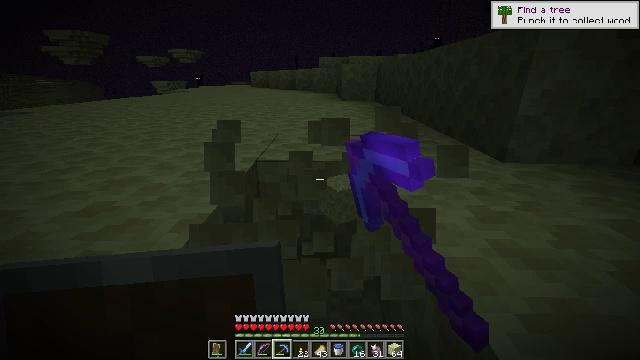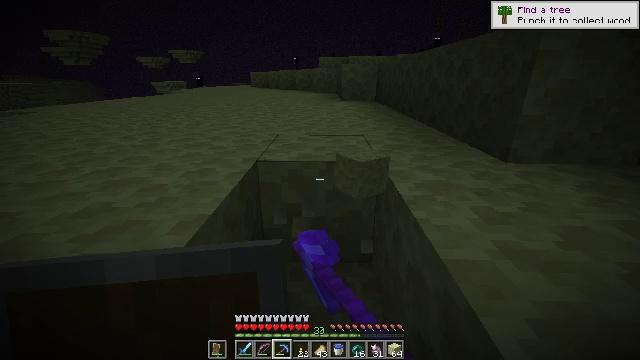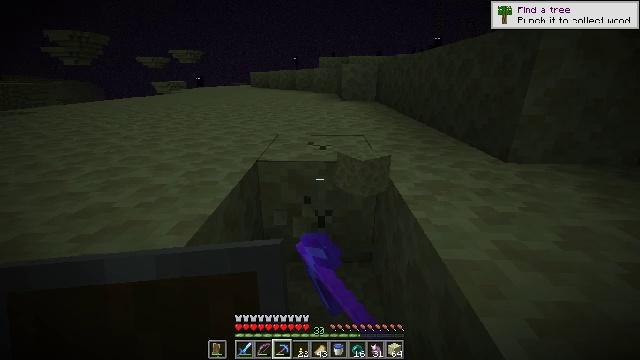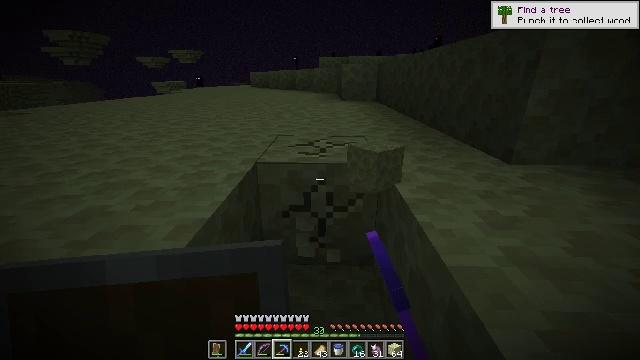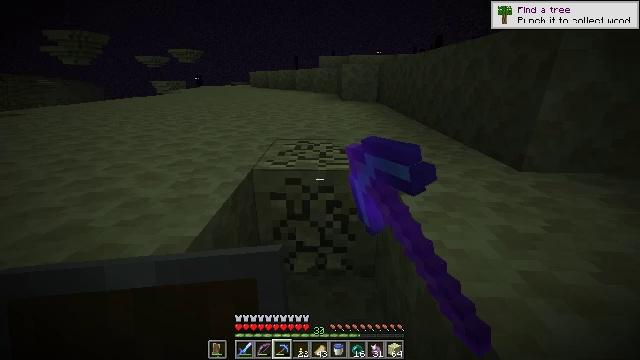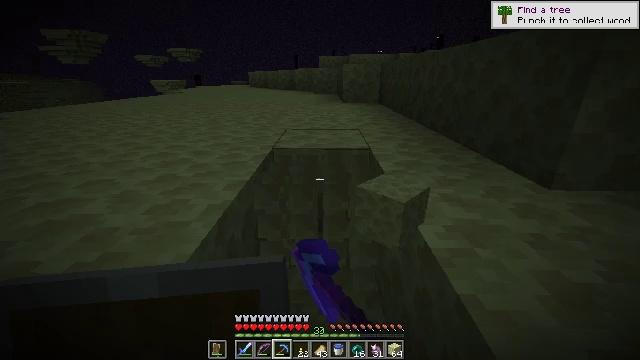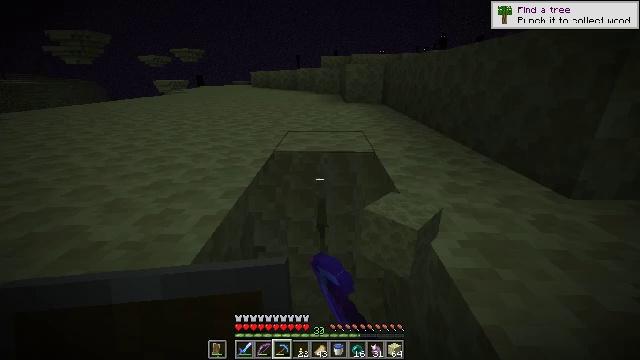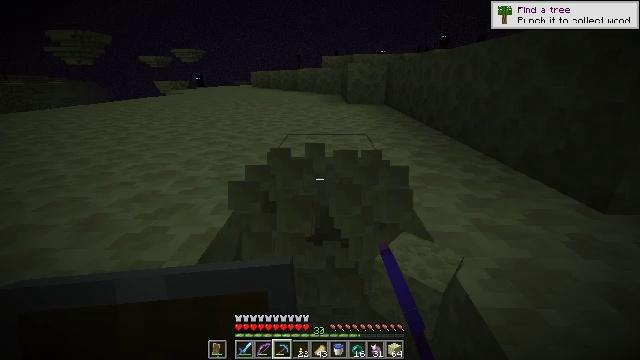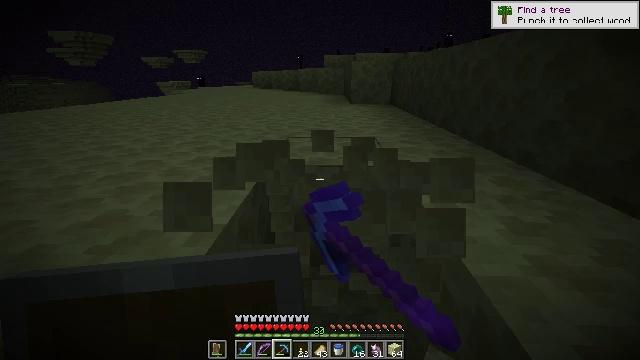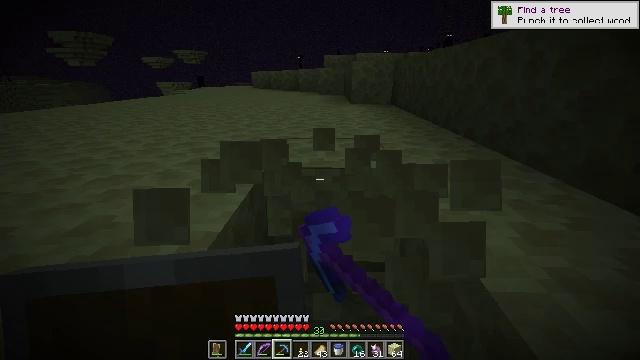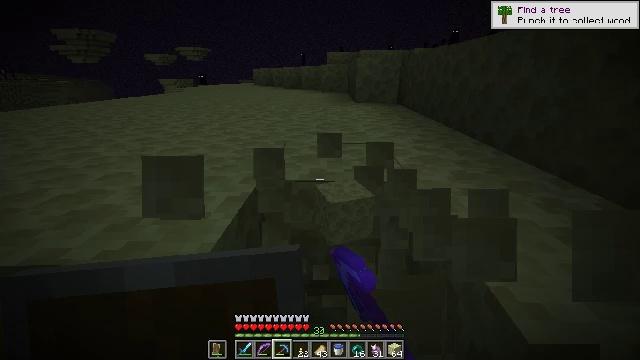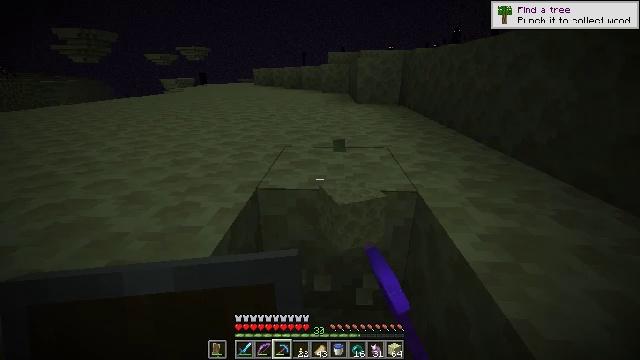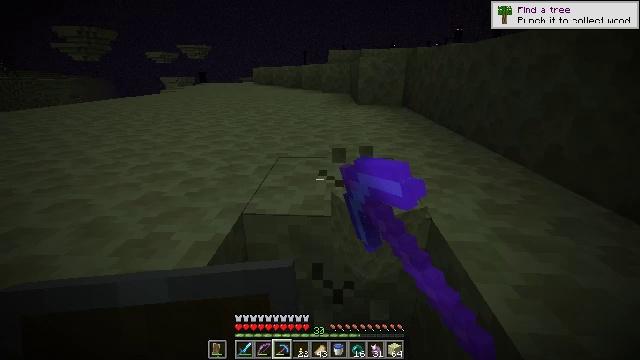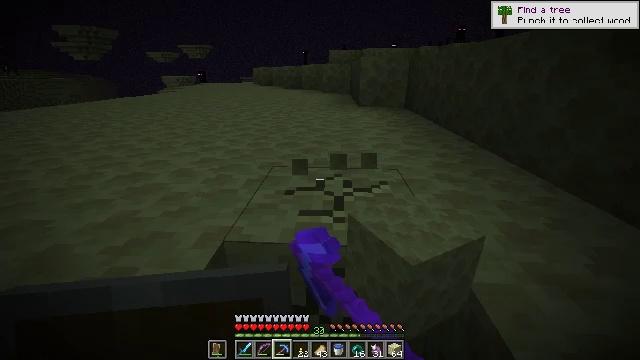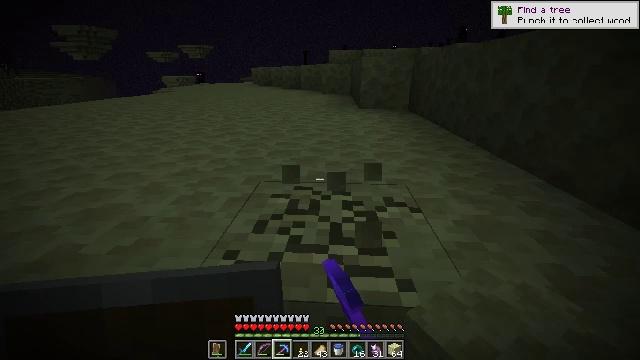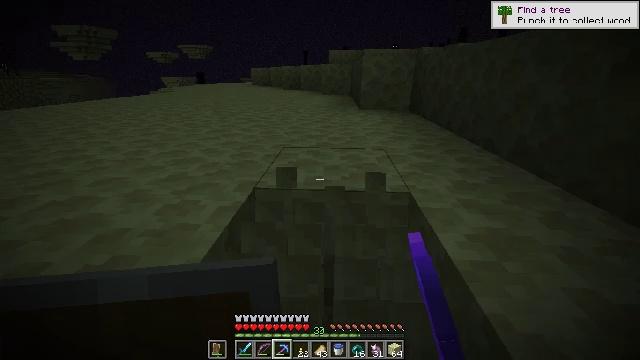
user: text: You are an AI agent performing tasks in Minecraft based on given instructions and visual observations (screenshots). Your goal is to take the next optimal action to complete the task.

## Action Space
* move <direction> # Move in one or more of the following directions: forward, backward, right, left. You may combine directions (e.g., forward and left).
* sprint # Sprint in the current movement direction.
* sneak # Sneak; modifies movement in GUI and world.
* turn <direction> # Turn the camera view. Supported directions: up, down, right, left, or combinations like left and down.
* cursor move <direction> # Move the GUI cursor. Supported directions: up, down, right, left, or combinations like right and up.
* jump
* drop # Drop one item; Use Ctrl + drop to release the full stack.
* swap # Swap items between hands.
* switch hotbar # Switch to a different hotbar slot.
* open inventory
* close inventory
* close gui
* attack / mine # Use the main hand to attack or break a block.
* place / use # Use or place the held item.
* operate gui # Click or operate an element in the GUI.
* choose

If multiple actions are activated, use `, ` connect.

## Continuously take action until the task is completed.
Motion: motion action
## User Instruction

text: Gather end stone from the End.
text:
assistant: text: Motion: attack / mine
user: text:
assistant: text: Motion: attack / mine
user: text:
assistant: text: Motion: move forward, attack / mine
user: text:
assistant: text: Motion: move forward, attack / mine
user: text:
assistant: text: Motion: move forward, attack / mine
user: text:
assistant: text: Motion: move forward, attack / mine
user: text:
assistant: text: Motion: move forward, attack / mine
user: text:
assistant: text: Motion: move forward, attack / mine
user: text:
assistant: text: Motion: move forward, attack / mine
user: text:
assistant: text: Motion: move forward, attack / mine
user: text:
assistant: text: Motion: move forward, attack / mine
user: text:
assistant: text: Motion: move forward, attack / mine
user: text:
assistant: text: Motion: move forward, attack / mine
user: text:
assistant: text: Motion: move forward, attack / mine
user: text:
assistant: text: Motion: move forward, attack / mine
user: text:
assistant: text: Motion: move forward, attack / mine
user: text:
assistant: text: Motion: move forward, attack / mine
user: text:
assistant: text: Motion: move forward, attack / mine
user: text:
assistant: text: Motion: attack / mine
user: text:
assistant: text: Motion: attack / mine
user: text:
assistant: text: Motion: attack / mine
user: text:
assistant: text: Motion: attack / mine
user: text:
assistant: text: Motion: attack / mine
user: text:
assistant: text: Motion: attack / mine
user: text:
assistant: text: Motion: turn left, attack / mine
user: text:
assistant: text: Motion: turn left and down, attack / mine
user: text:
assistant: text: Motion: turn down, attack / mine
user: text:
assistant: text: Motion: turn left and down, attack / mine
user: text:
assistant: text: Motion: move right, turn left and down, attack / mine
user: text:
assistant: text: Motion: move right, turn left, attack / mine